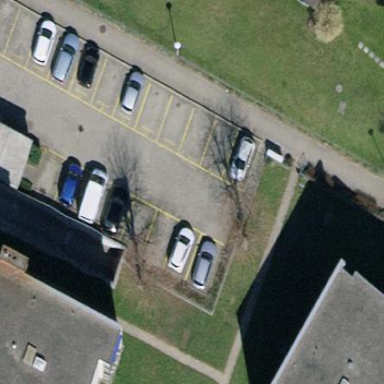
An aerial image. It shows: Parking area with surface.